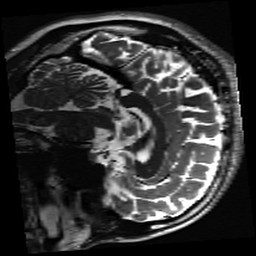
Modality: inplaneT2
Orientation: sagittal